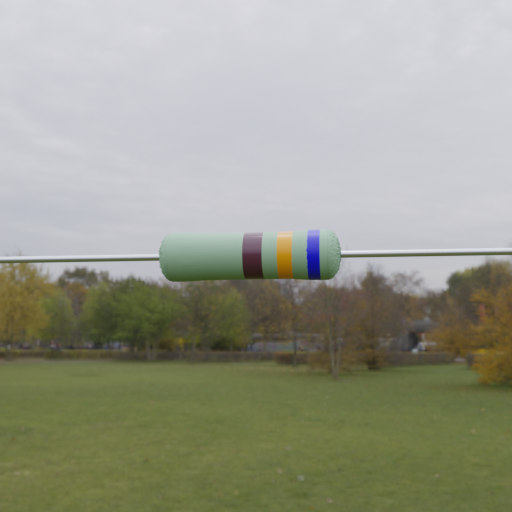
Resistor colour bands (in order): brown, orange, blue